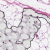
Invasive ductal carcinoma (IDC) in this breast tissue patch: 0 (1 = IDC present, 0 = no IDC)